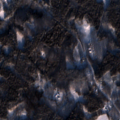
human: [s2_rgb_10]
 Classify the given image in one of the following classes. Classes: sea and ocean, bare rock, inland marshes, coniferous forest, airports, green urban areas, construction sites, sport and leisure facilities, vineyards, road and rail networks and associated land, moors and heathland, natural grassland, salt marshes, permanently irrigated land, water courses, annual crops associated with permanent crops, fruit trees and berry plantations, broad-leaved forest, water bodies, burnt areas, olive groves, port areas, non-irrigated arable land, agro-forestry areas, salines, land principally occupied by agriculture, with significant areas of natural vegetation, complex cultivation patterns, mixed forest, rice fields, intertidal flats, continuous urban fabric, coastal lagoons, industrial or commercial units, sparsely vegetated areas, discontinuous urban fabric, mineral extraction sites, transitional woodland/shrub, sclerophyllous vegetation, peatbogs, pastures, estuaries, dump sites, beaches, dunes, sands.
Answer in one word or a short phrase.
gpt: land principally occupied by agriculture, with significant areas of natural vegetation, broad-leaved forest, coniferous forest, mixed forest